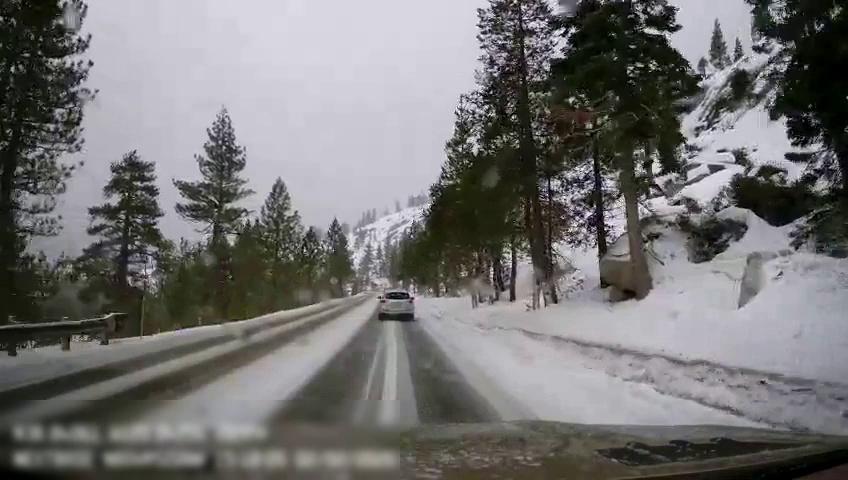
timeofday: Day
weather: Snowy
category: Drivable Space
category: Vehicles | Car